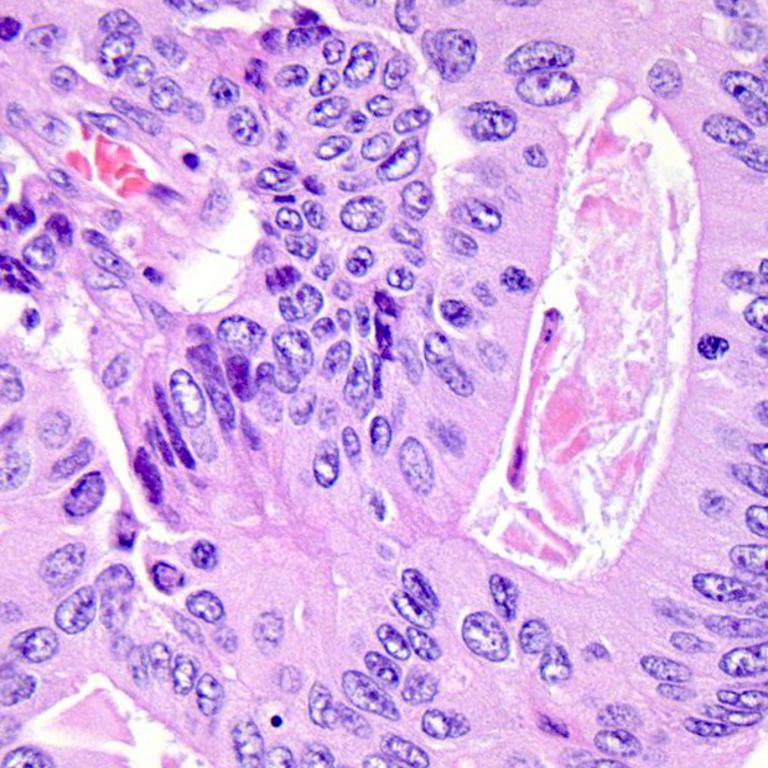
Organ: colon
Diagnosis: adenocarcinomas